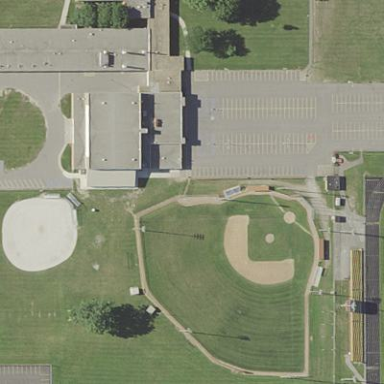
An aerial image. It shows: School.